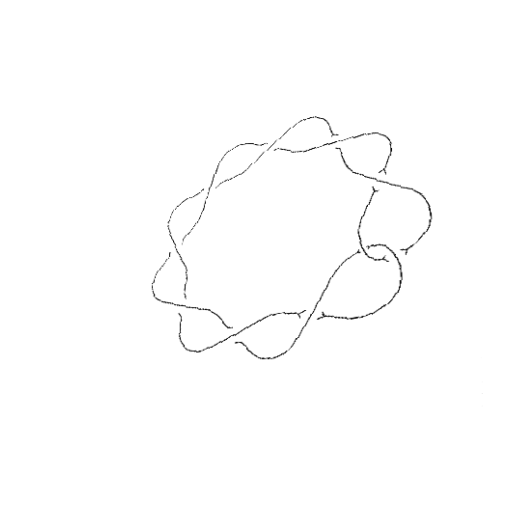
Crossing number: 10